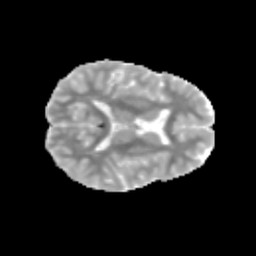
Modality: MD
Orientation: axial
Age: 13
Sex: female
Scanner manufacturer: siemens
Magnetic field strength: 3 T
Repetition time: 3.8 s
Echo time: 0.07 s